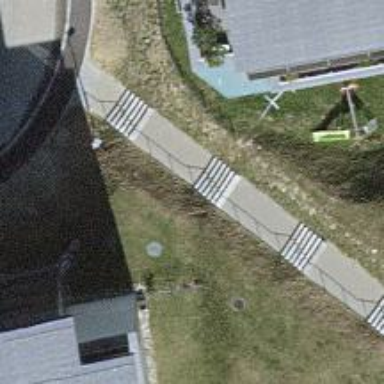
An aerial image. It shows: Set of steps on the road.